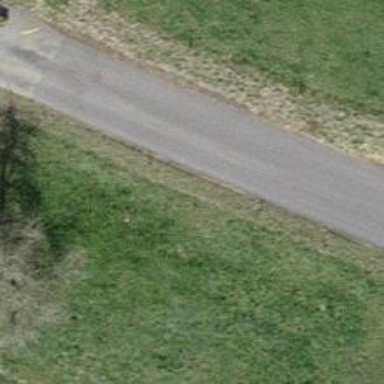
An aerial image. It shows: Unclassified road with paved surface.